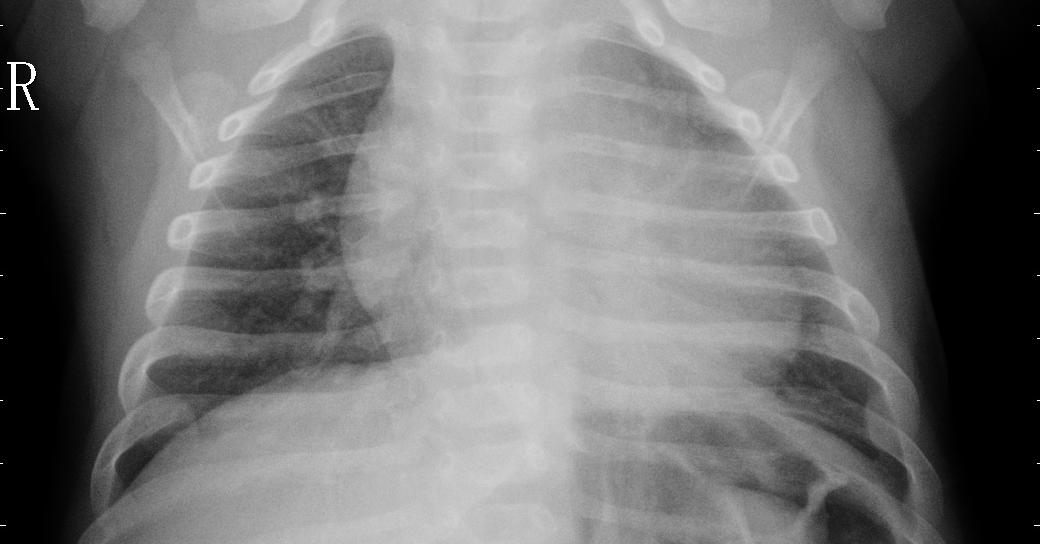
Diagnosis: PNEUMONIA